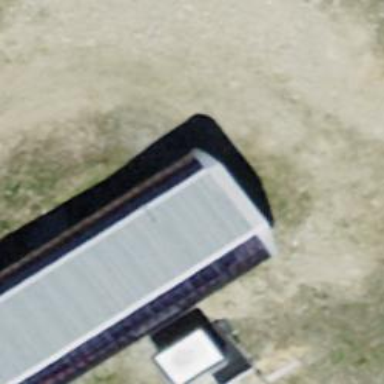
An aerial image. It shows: Aerialway station.